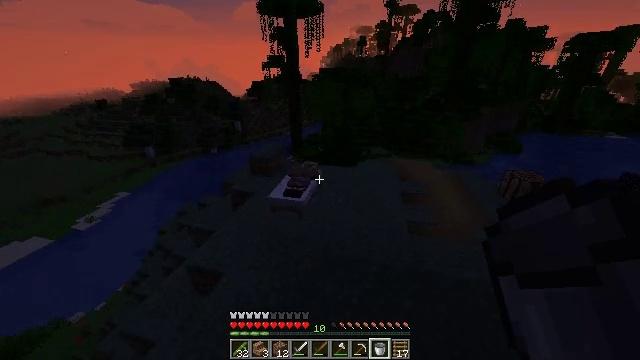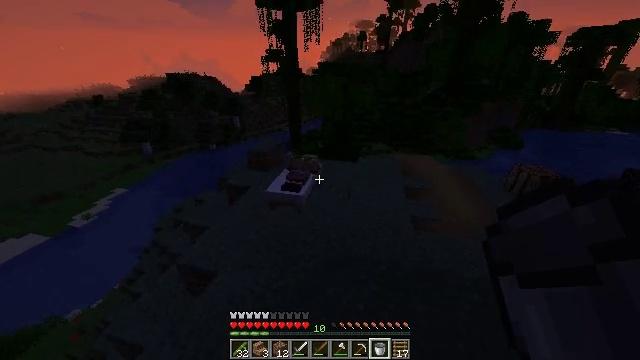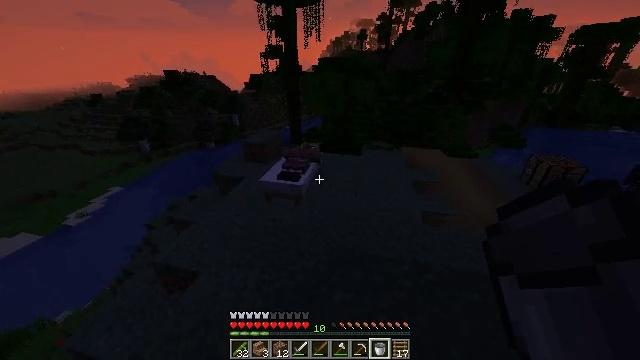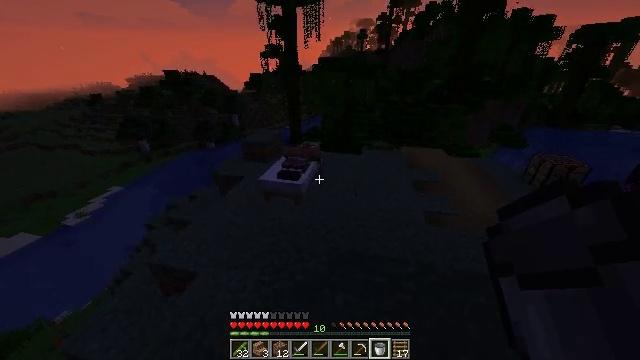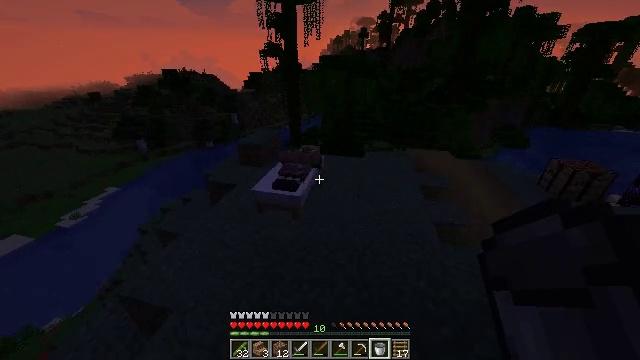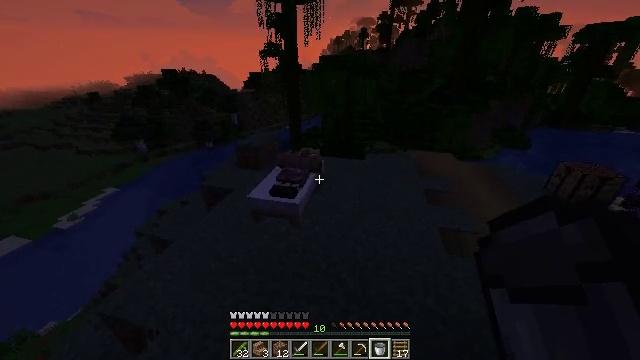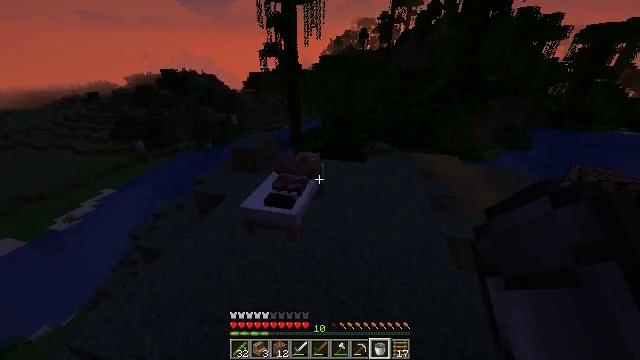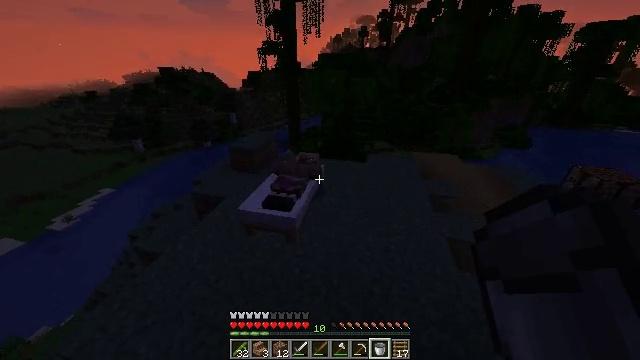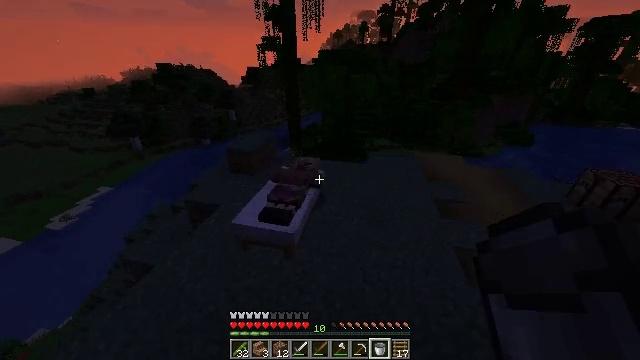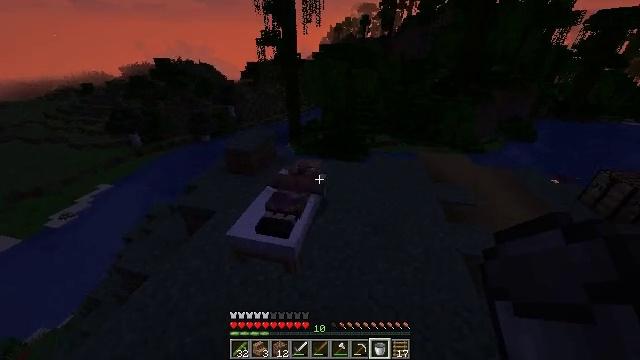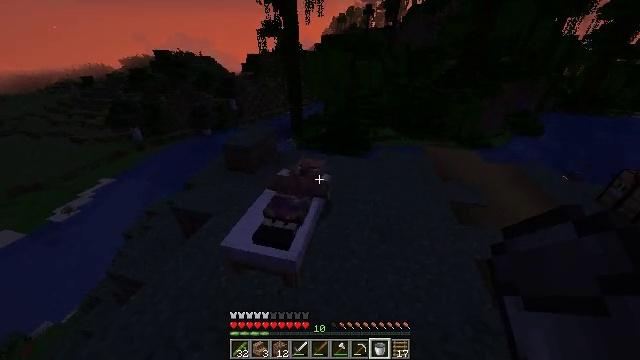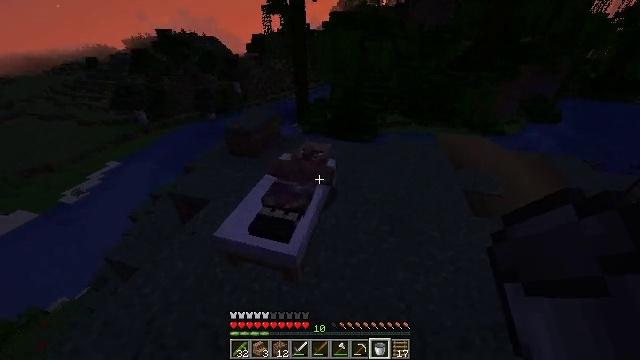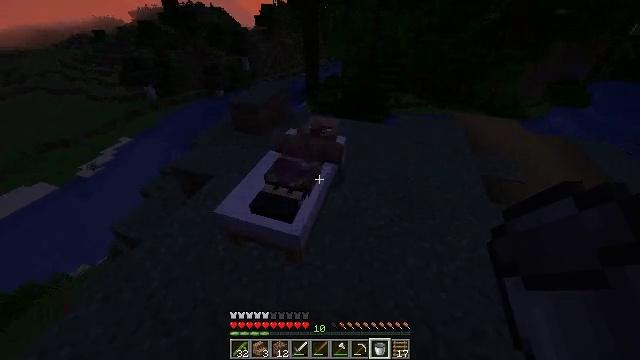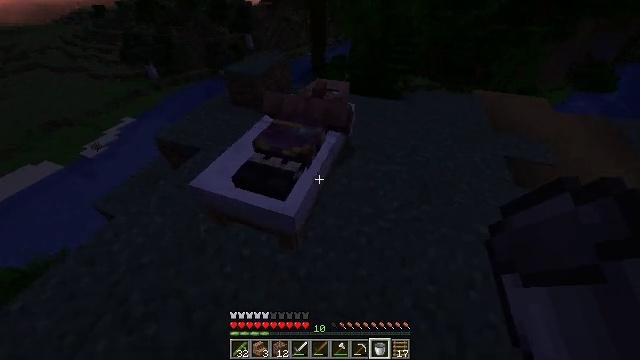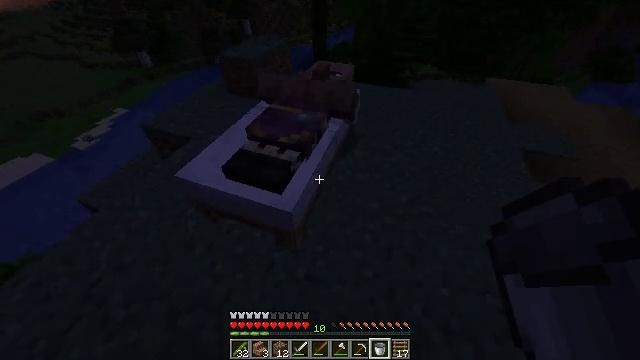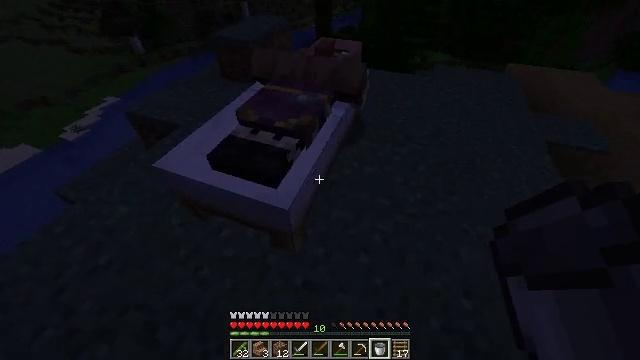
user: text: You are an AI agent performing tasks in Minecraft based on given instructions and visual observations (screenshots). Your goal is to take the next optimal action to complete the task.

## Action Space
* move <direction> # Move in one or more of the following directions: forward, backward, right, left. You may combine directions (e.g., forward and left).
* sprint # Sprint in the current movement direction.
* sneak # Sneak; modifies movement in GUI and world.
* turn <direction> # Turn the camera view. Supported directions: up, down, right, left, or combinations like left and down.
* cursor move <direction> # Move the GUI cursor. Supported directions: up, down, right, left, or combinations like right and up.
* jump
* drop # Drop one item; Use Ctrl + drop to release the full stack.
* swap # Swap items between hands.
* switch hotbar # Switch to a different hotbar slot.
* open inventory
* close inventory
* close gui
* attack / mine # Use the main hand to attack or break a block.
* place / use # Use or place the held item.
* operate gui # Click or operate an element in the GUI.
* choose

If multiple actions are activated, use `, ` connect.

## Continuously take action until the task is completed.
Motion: motion action
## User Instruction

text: Break the jungle planks to recycle them.
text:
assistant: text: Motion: move forward
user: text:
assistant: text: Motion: move forward
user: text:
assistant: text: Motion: move forward
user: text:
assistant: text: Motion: move forward
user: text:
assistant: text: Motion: move forward
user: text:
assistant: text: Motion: move forward
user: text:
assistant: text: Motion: move forward
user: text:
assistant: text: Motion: move forward
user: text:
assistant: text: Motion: move forward, turn down
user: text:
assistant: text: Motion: move forward, turn down
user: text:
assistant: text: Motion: move forward, turn left and down
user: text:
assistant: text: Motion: move forward, turn left and down
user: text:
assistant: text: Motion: turn left and down
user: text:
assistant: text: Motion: turn down
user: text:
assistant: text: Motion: turn down
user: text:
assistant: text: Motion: turn left and down
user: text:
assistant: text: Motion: turn down
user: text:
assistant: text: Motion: no_op
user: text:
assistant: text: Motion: turn left
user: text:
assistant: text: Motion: turn left
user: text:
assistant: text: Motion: turn left
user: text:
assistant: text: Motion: turn left and down
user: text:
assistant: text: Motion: turn down, use / place
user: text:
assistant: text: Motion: turn down, use / place
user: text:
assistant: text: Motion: turn down, use / place
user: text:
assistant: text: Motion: no_op
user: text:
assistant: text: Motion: no_op
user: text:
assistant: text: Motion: no_op
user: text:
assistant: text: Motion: no_op
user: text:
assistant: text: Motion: no_op